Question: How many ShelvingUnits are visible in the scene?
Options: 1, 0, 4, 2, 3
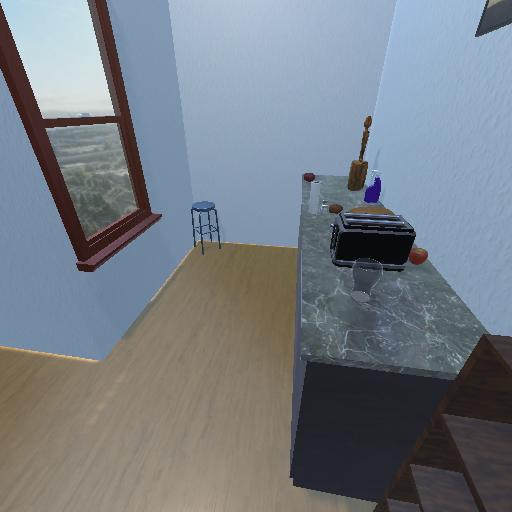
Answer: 1